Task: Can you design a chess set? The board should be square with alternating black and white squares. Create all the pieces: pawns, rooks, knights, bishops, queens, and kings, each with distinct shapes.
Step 1093:
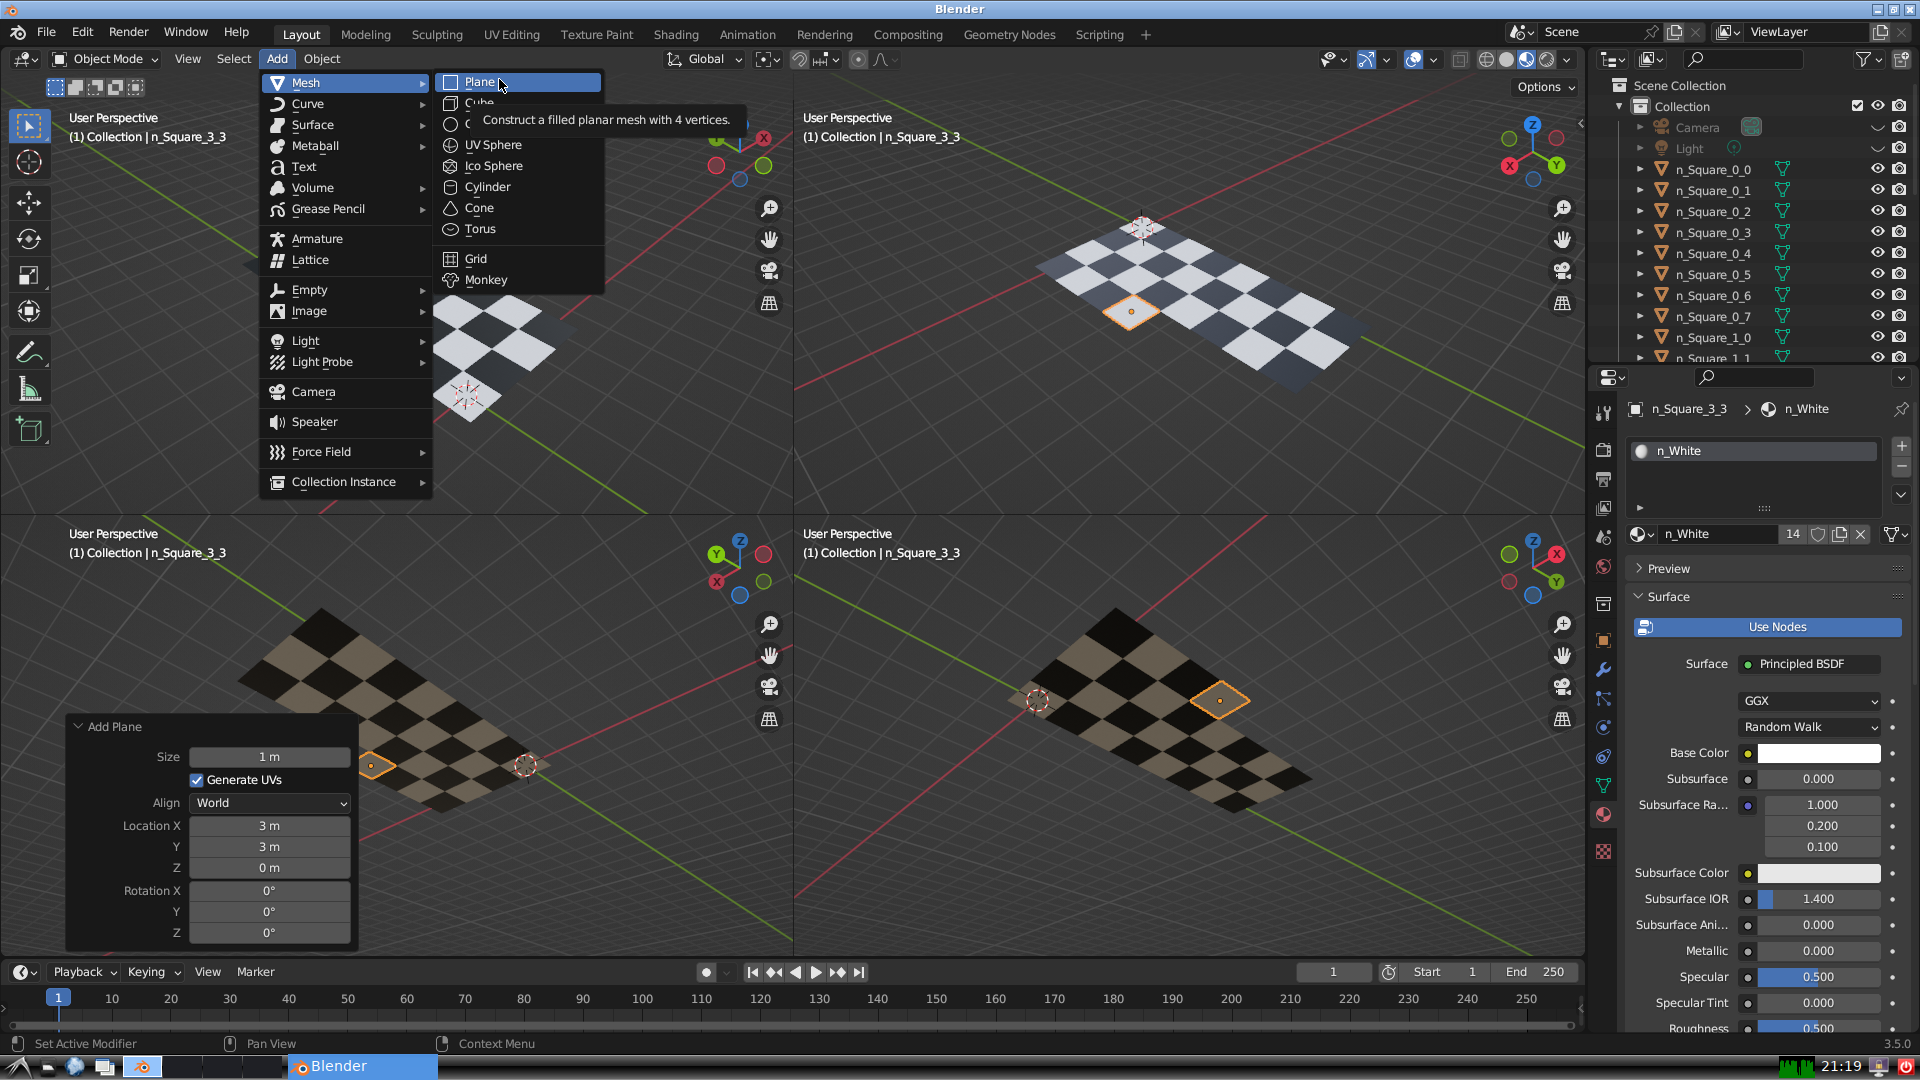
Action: click: no